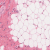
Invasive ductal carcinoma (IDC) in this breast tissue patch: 0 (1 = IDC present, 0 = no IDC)